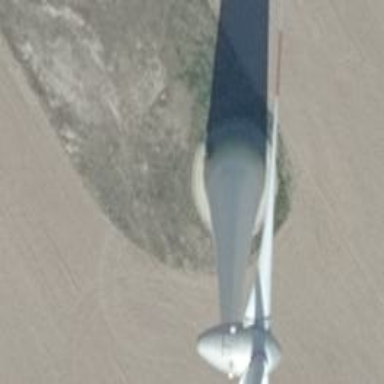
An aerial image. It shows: Wind turbine power generator.